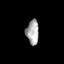
Tissue: skin
Cell type: Fibroblasts
Senescence score: 0.8227
Nuclear area (px): 310
Mean DAPI intensity: 164.755